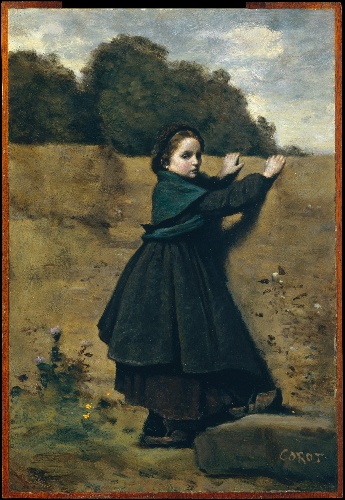
Title: The Curious Little Girl
Artist: Camille Corot
Artist bio: French, Paris 1796–1875 Paris
Date: 1860–64
Object type: Painting
Classification: Paintings
Medium: Oil on cardboard, laid down on wood
Dimensions: 16 1/4 x 11 1/4 in. (41.3 x 28.6 cm)
Department: European Paintings
Credit line: The Walter H. and Leonore Annenberg Collection, Gift of Walter H. and Leonore Annenberg, 1999, Bequest of Walter H. Annenberg, 2002
Accession year: 1999
Repository: Metropolitan Museum of Art, New York, NY
Tags: Girls